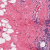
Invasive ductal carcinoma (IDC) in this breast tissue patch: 0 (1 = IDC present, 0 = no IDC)